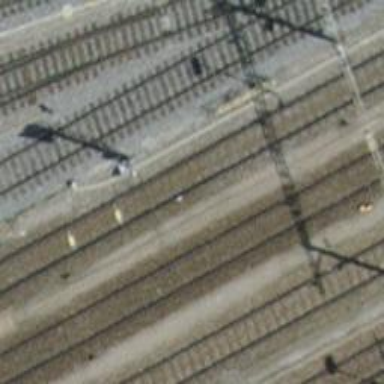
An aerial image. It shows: Railway signal.